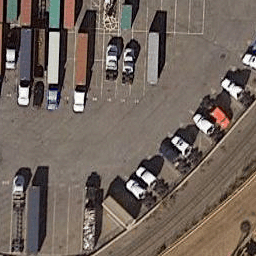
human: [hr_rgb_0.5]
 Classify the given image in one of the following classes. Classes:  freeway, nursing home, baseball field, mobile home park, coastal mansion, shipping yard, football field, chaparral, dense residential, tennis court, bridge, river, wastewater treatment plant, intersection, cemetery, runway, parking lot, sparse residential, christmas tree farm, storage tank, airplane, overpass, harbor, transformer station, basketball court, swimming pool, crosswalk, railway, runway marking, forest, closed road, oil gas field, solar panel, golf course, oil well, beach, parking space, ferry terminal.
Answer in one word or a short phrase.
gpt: shipping yard